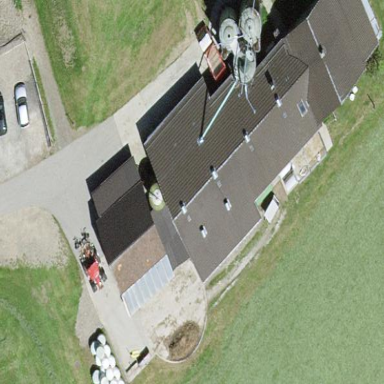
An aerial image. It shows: Farmyard area.